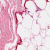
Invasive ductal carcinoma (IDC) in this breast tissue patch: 0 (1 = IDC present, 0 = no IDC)